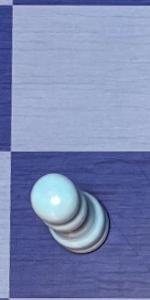
Label: Pawn_White